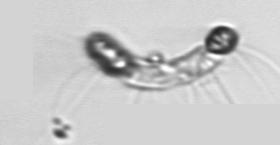
Label: Chaetoceros